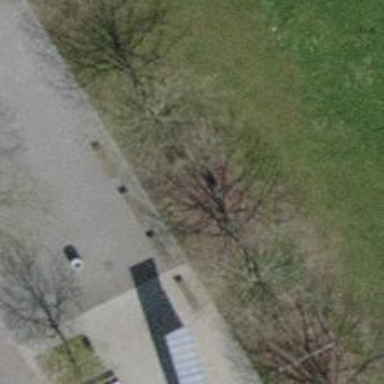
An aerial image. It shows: Playground with springy equipment.